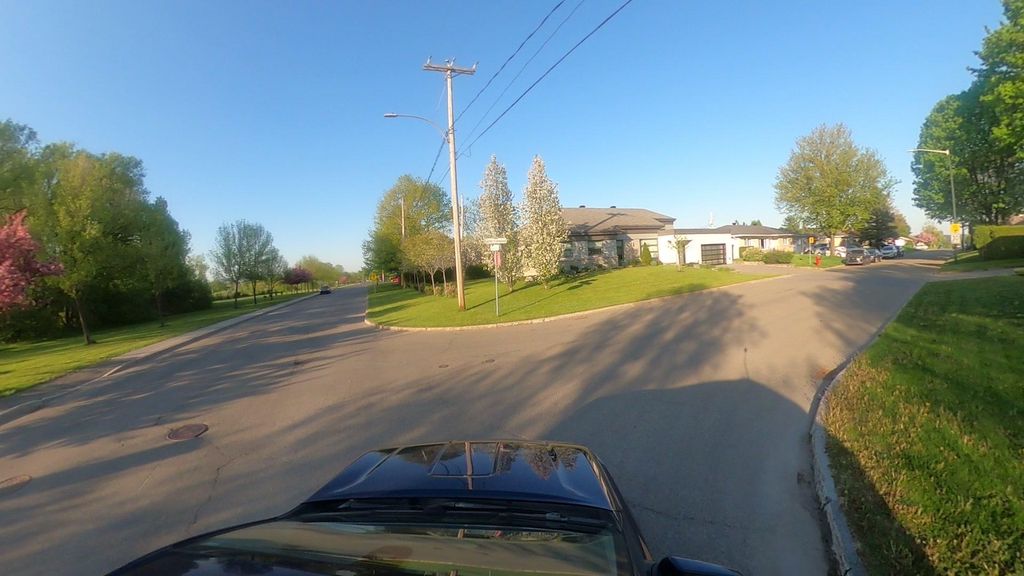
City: quebec_city